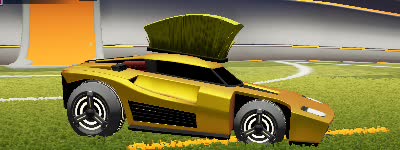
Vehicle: breakout